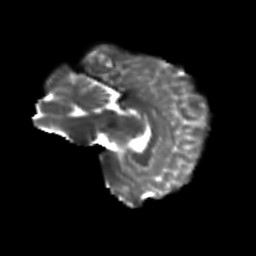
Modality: T2w
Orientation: sagittal
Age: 30
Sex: male
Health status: healthy
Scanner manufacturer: siemens
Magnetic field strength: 3 T
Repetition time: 8.6 s
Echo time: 0.095 s